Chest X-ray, AP view. Patient: 15 years old, sex M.
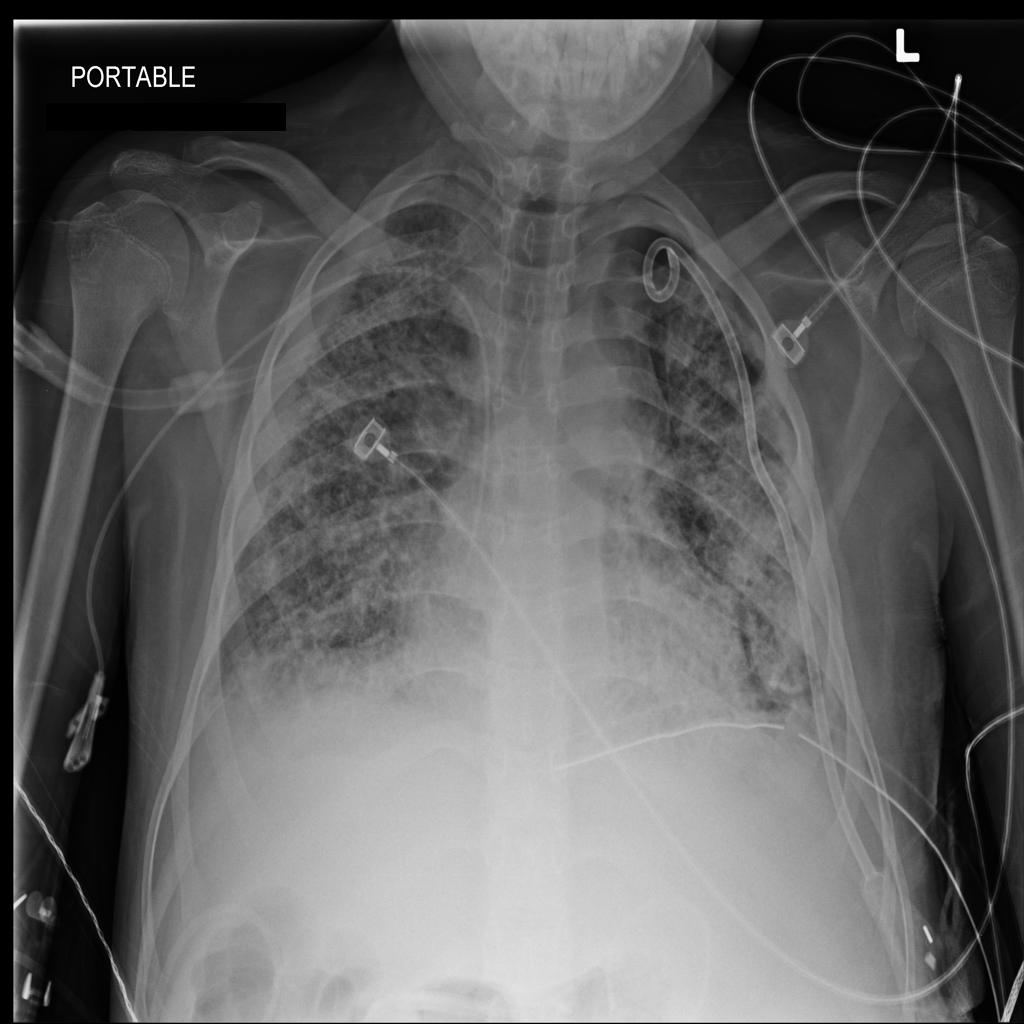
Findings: Nodule, Pleural_Thickening, Pneumothorax